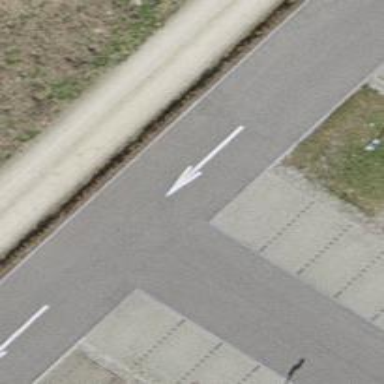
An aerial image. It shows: Asphalt parking aisle road.